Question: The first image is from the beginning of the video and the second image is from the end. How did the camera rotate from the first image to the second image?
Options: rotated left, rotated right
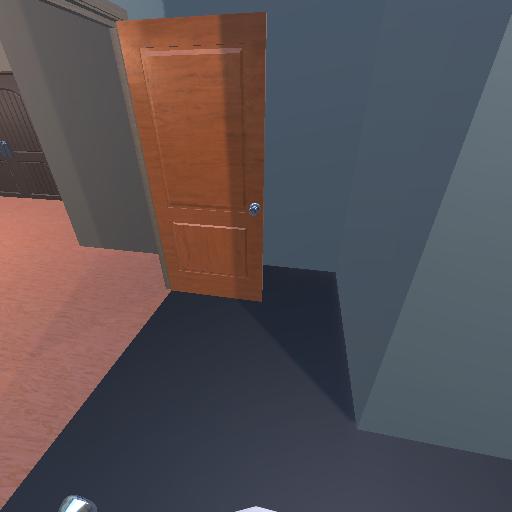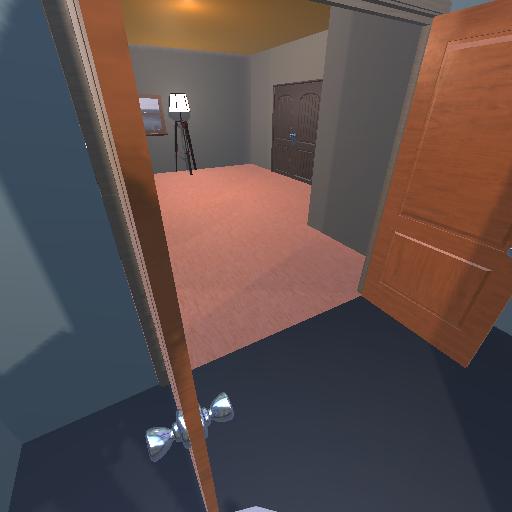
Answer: rotated left